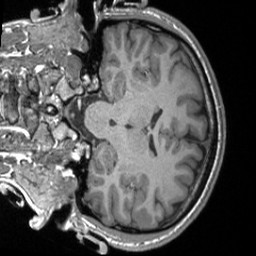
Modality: T1w
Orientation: coronal